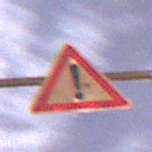
Verkehrszeichen: Gefahrenstelle
Umgebung: Outdoor, Suburban
Tageszeit: Night
Wetter: PartlyCloudy
Licht: Artificial
Jahreszeit: NotSpecified
Kontrast: HighContrast